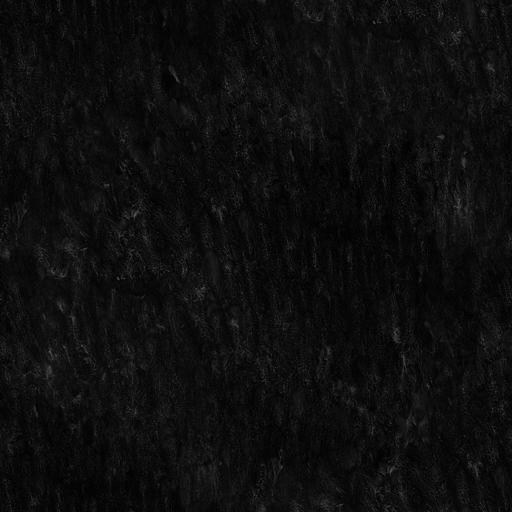
Tags: fingerprints imperfection imperfections smear smudge surface